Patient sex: M
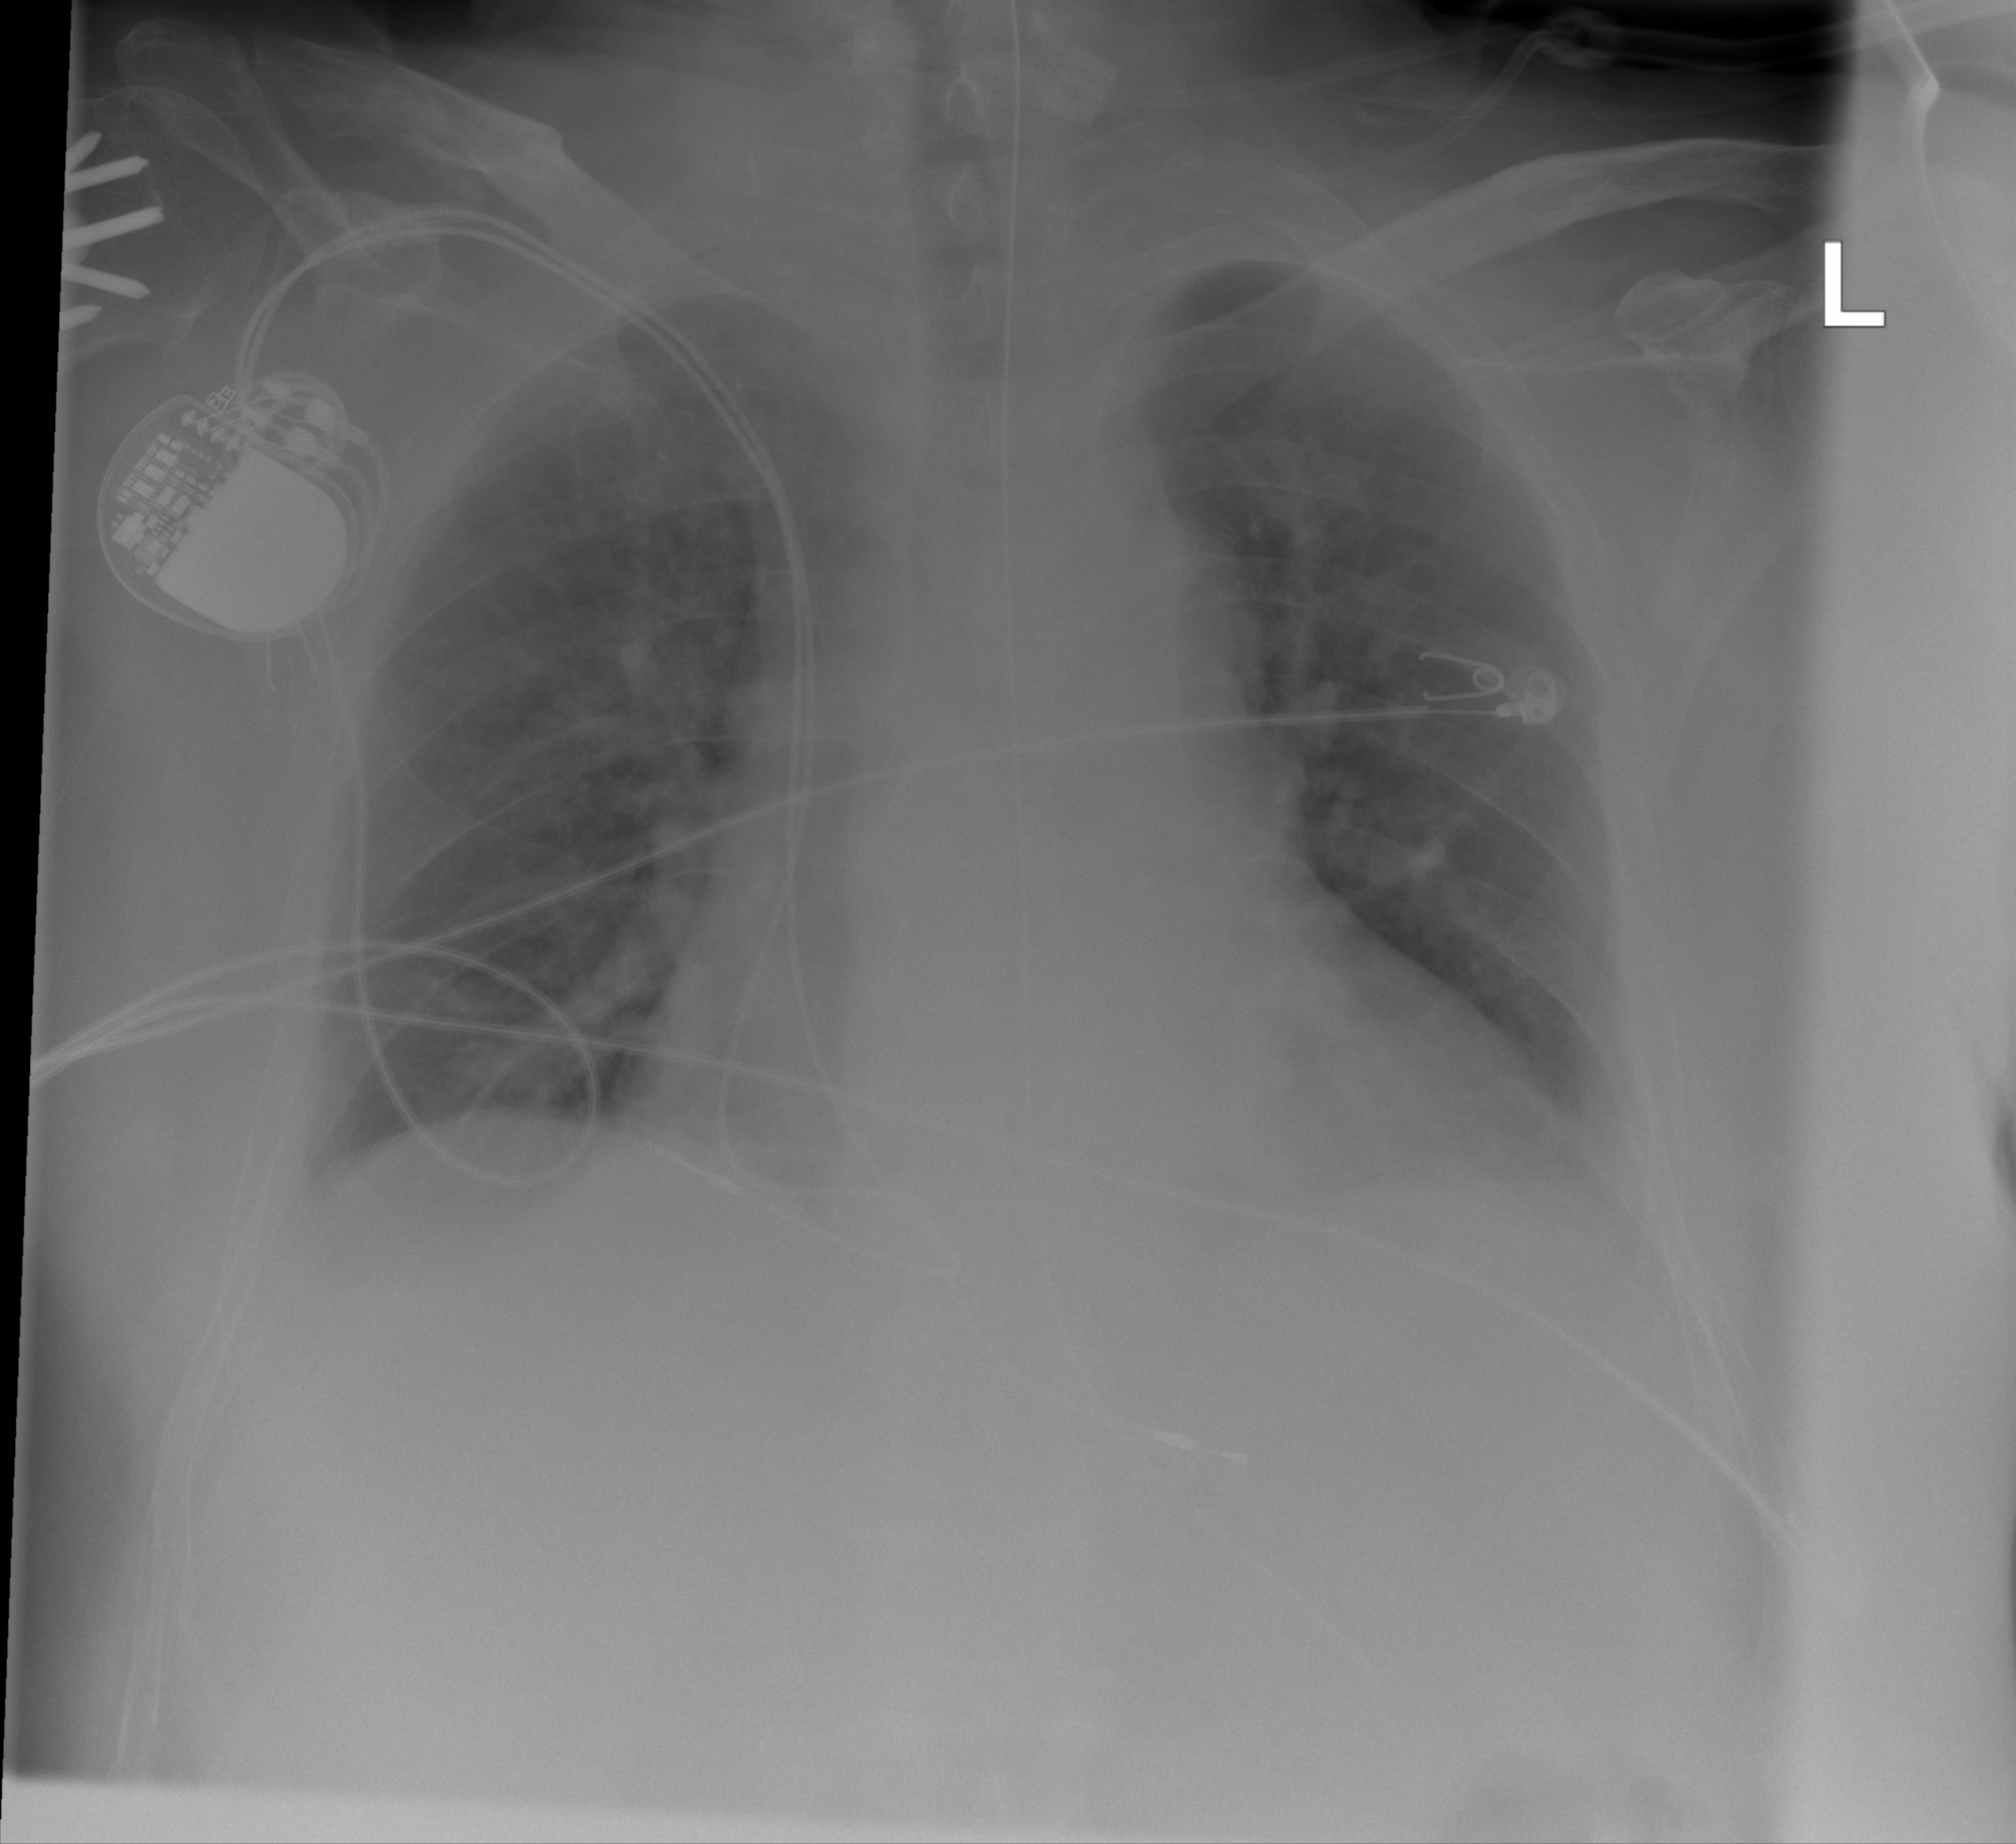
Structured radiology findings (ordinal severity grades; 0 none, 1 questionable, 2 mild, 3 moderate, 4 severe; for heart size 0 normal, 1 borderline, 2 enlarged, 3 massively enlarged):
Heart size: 2
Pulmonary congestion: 2
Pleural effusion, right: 0
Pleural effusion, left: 1
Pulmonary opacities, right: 2
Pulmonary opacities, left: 2
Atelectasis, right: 0
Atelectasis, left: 0